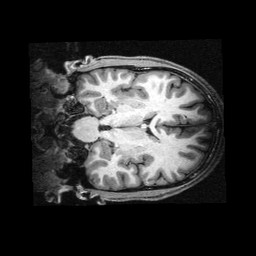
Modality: T1w
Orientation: coronal
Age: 22
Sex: male